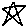
Label: star